Aerial crown-view tile of a tropical tree (Barro Colorado Island, Panama), acquired 20241216:
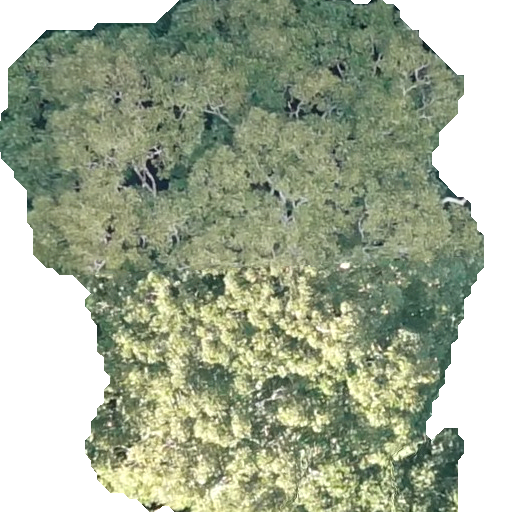
Species: Dipteryx oleifera
GBIF accepted scientific name: Dipteryx oleifera
Crown area: 294.148 m²